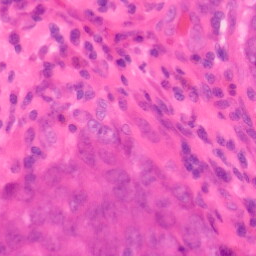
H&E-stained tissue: Colon